Question: my app receives remote notification from Apple server.
Is there a way to remove a single remote notification from notification center (the drop-down menu available from iOs 5.0+), when the user taps on it?

Thanks!
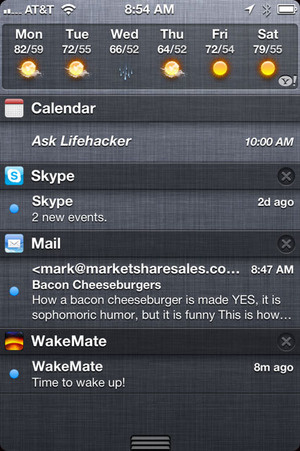
Answer: There is no way to remove a specific notification as of iOS SDK 5.0. The way to remove from your app so they don't show in the Notification Center when the user opens the app from one of them, is to set the app badge to 0, like this:
'''
[UIApplication sharedApplication].applicationIconBadgeNumber = 0;
'''